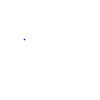
Particle: proton